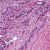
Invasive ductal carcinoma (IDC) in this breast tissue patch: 0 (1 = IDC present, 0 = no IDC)